Question: I am making an application for which I am using a 'BoxLayout'. As you can see in the following picture, when the title string is short, it's perfect. But as the string gets longer, the 'JLabel' gets more and more misaligned.

Here's some code that is related to the problem:
'''
JPanel centerPanel = new JPanel();
centerPanel.setLayout(new BoxLayout(centerPanel, BoxLayout.PAGE_AXIS));
frame.add(centerPanel, BorderLayout.CENTER);
//...
JLabel l = new JLabel(/*...*/);
l.setHorizontalAlignment(SwingConstants.CENTER); //I tried removing and adding
//this but nothing changed
centerPanel.add(l);
'''
Is there something obvious I am missing? Google isn't being helpful with this problem.
In case it's important, the country-label-progress-bar things are just 'JPanel's with 'FlowLayout's.
SSCCE:
'''
import java.awt.BorderLayout;
import java.awt.event.ActionEvent;
import java.awt.event.ActionListener;
import javax.swing.*;
public class SSCCE {
public static void main(String[] args) {
final JFrame f = new JFrame("SSCCE");
JPanel p = new JPanel();
p.setLayout(new BoxLayout(p, BoxLayout.PAGE_AXIS));
final JLabel[] titles = new JLabel[5];
JPanel[] smallPanels = new JPanel[titles.length];
for (int i = 0; i < smallPanels.length; i ++) {
titles[i] = new JLabel(Math.random() < 0.5 ? "foo" : "bar");
p.add(titles[i]);
smallPanels[i] = new JPanel();
smallPanels[i].add(new JLabel("foobar"));
smallPanels[i].add(new JProgressBar());
p.add(smallPanels[i]);
}
f.add(p, BorderLayout.CENTER);
final JTextField tf = new JTextField("foobar");
tf.addActionListener(new ActionListener() {
@Override
public void actionPerformed(ActionEvent e) {
titles[2].setText(tf.getText());
f.repaint();
}
});
f.add(tf, BorderLayout.NORTH);
f.setDefaultCloseOperation(JFrame.EXIT_ON_CLOSE);
f.setSize(600, 600);
f.setVisible(true);
}
}
'''
To operate the SSCCE, type something in the text field and press enter.
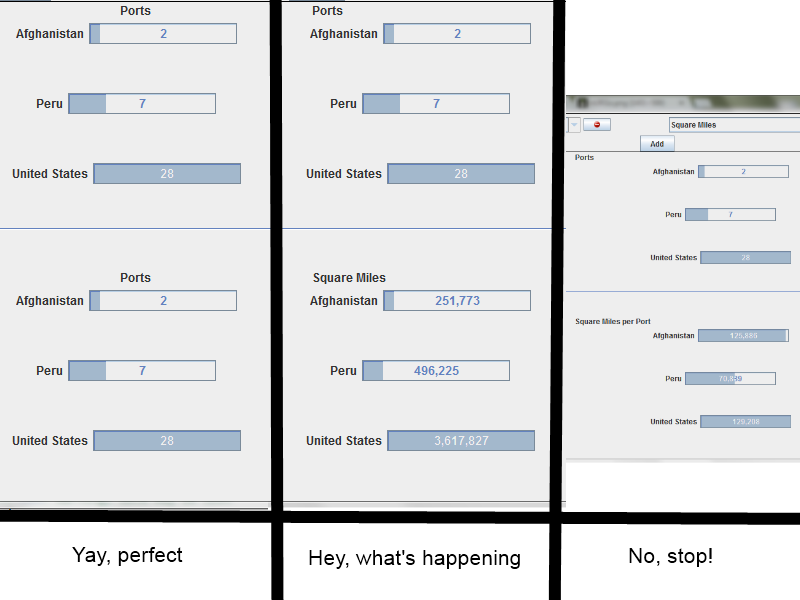
Answer: - <URL>, short, runnable, compilable, just about your issue